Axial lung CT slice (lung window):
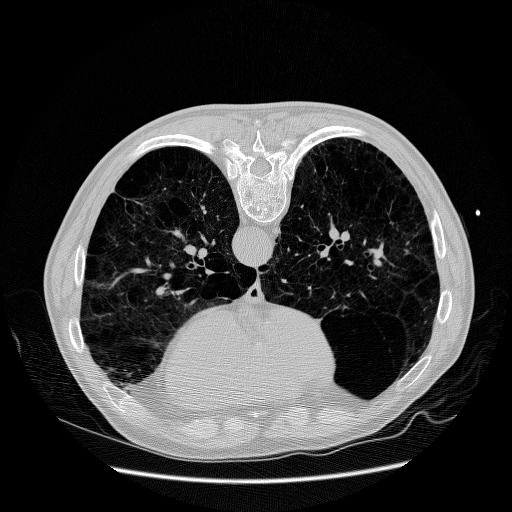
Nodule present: no